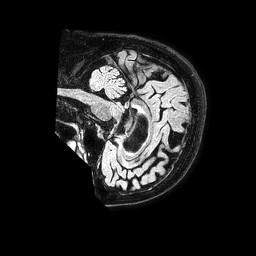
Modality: FLAIR
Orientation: sagittal
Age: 81
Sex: female
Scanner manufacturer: philips
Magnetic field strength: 1.5 T
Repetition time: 4.8 s
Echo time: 0.3 s